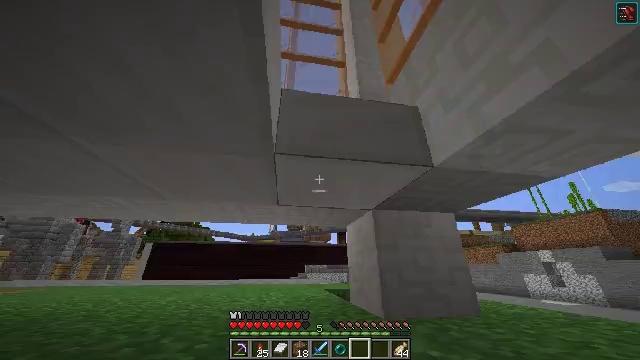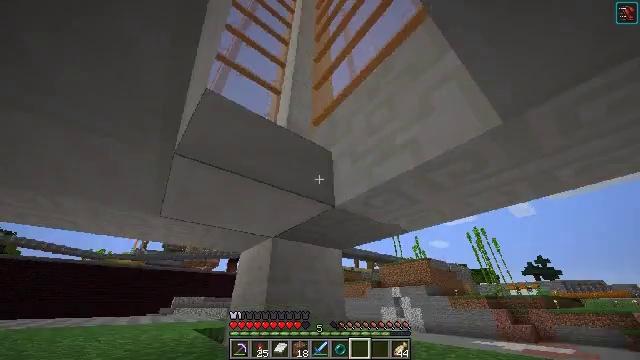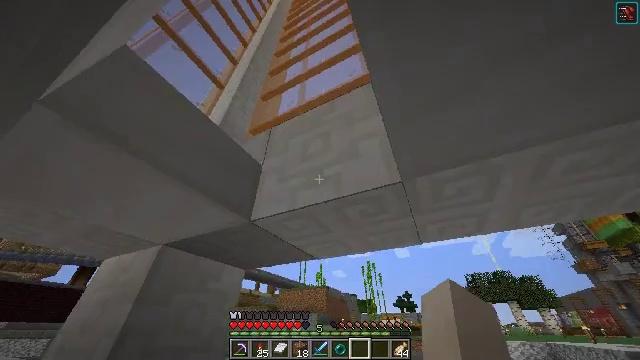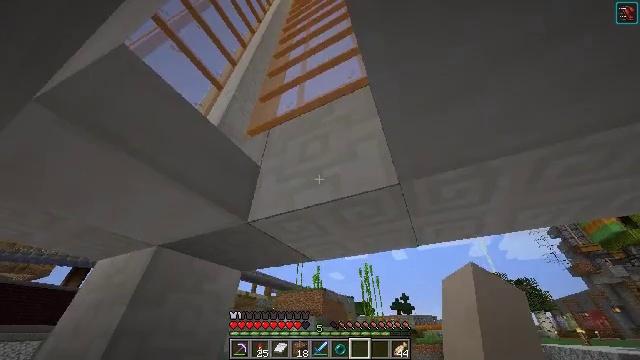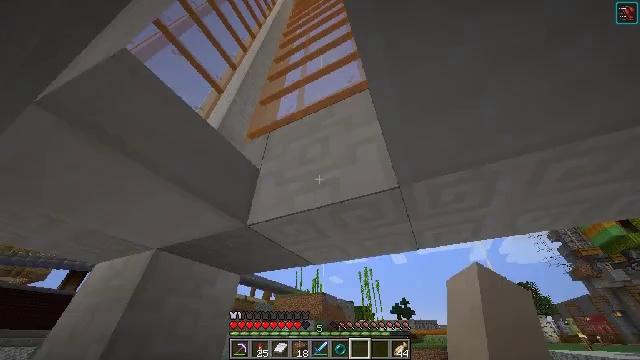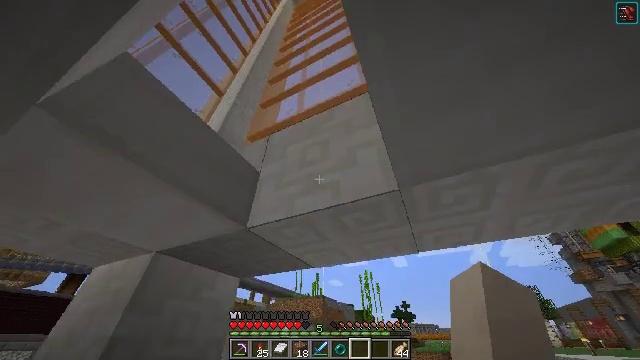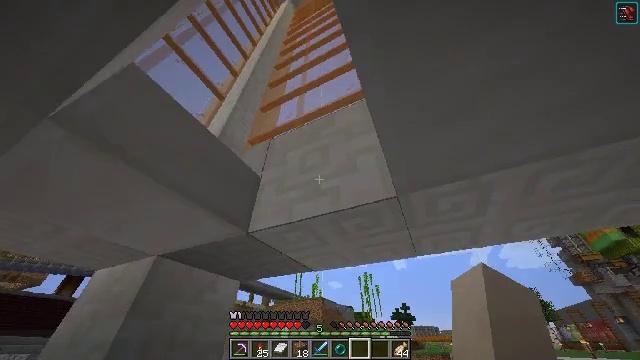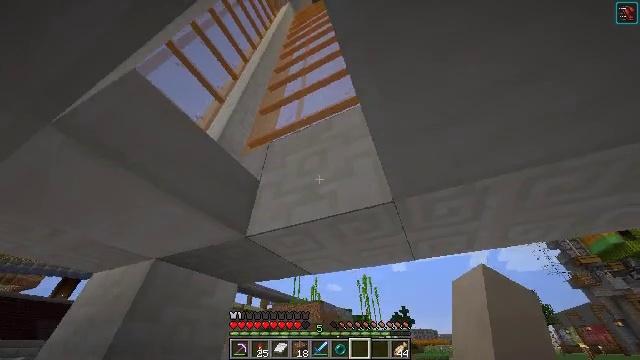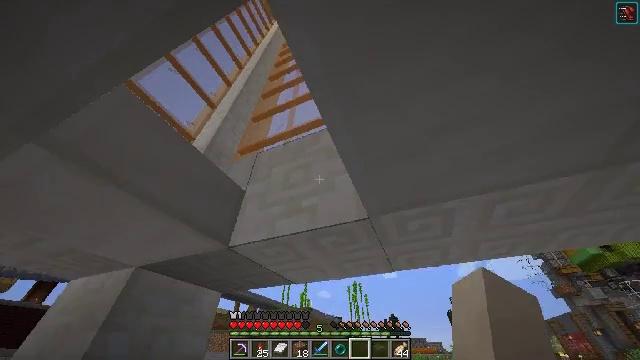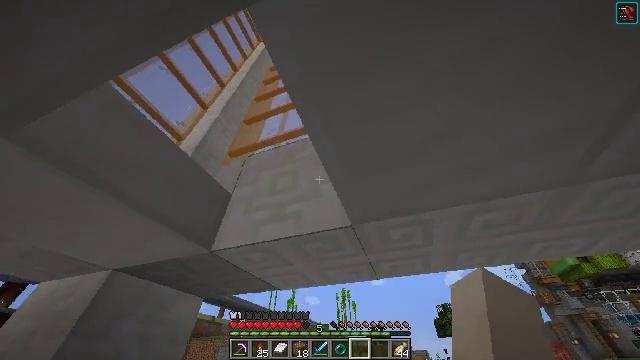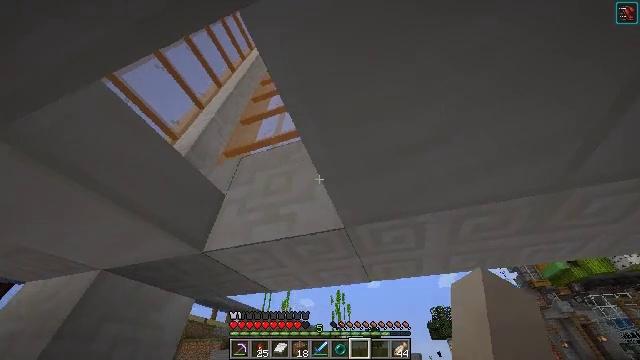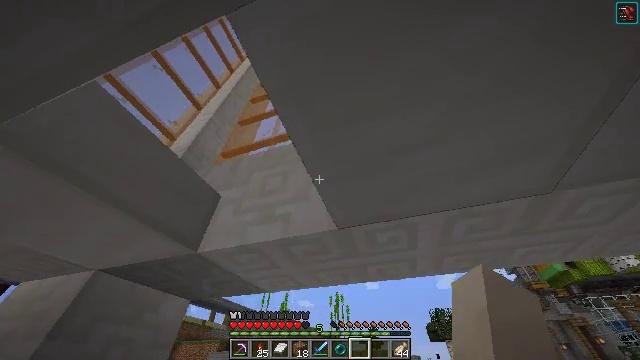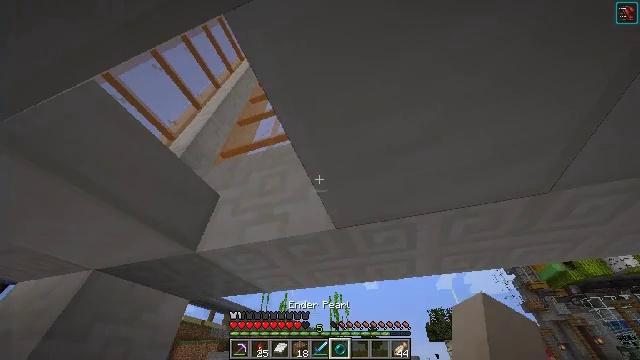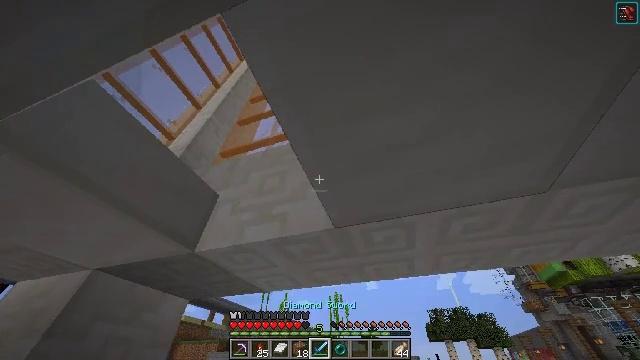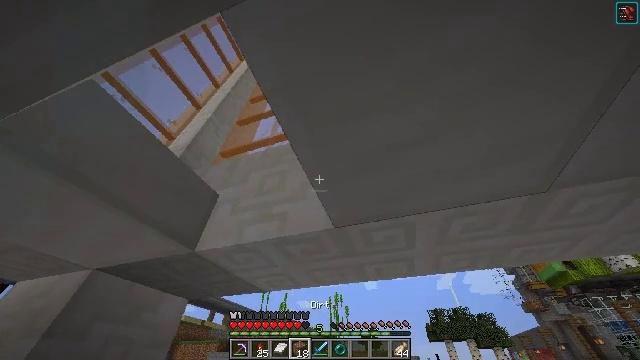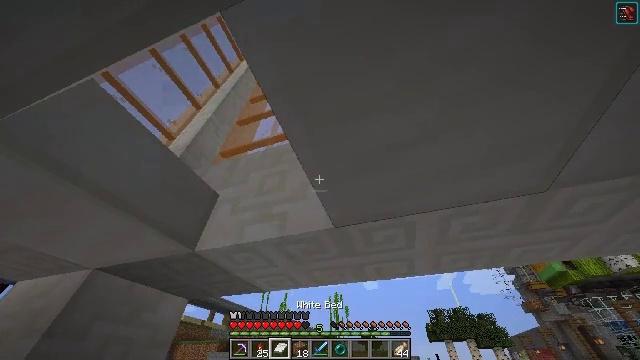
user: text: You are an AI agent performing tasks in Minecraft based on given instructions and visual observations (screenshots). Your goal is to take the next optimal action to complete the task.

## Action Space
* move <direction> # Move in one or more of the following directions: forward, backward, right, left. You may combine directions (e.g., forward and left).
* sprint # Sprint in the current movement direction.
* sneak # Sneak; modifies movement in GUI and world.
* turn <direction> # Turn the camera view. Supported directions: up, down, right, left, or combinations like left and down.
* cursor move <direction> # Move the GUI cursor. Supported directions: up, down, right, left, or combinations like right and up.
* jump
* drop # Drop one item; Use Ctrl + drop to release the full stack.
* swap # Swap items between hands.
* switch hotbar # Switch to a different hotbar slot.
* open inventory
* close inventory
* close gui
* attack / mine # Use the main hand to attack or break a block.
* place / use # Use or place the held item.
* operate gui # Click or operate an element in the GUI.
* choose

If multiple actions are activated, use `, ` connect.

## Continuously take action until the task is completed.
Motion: motion action
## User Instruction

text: Break the quartz slab from a structure.
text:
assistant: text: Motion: turn right and up
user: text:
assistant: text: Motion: turn right and up
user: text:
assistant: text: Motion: no_op
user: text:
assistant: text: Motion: no_op
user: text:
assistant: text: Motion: no_op
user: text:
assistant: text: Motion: move back
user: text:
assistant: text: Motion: move back and move right
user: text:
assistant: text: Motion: move right, turn right and up
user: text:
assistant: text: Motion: turn right and up
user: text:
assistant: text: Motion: turn right
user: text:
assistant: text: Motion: no_op
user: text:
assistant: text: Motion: no_op
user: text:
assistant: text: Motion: no_op
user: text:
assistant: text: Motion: no_op
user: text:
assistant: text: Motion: no_op
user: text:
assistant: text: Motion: no_op
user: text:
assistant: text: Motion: no_op
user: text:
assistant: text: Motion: no_op
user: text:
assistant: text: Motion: no_op
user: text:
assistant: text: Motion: no_op
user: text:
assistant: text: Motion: no_op
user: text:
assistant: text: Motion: no_op
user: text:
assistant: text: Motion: no_op
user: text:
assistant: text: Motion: no_op
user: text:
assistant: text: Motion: no_op
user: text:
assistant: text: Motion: turn up
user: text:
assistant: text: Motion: turn up
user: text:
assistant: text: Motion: no_op
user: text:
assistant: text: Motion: no_op
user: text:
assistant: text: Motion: no_op